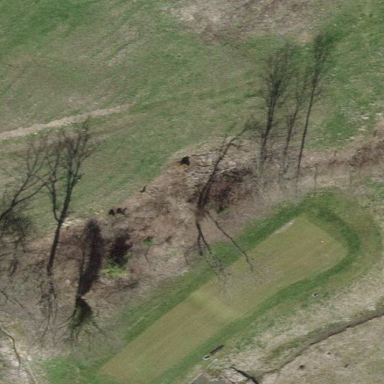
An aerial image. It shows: Golf tee.